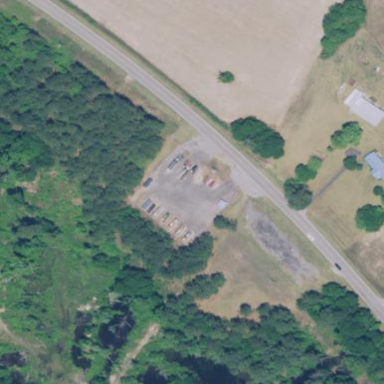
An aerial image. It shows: Recycling center.